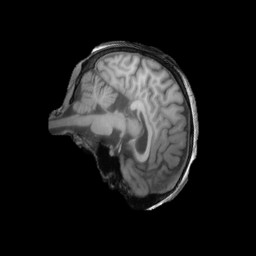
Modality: T1w
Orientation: sagittal
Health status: ill
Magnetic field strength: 3 T